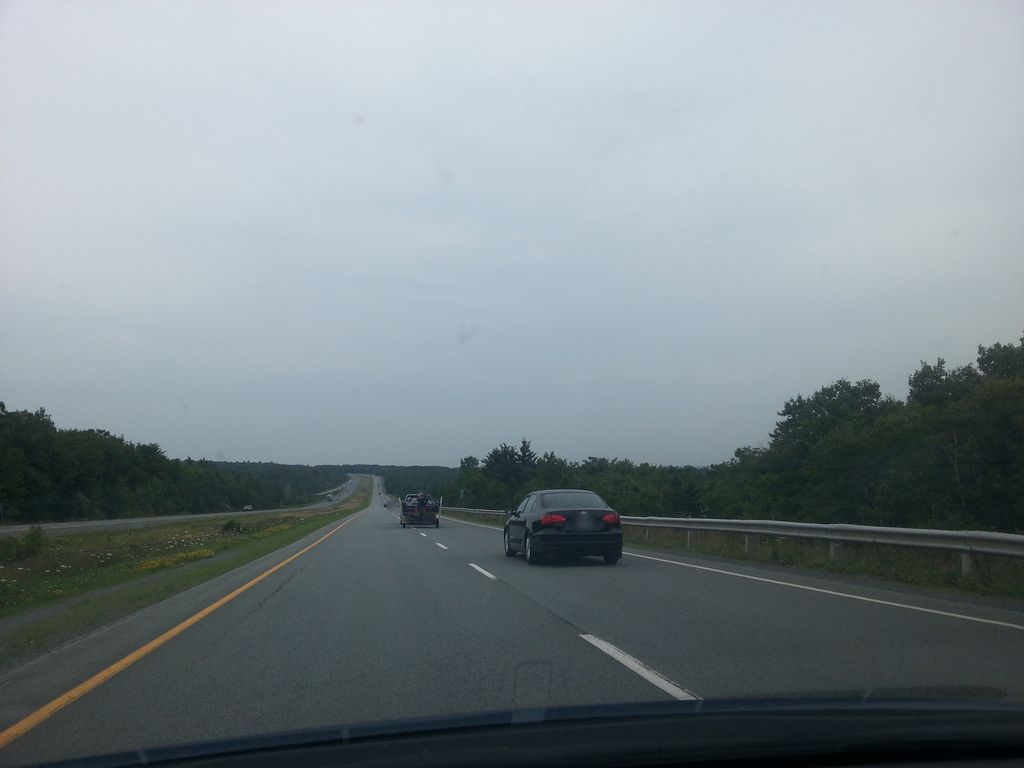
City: halifax